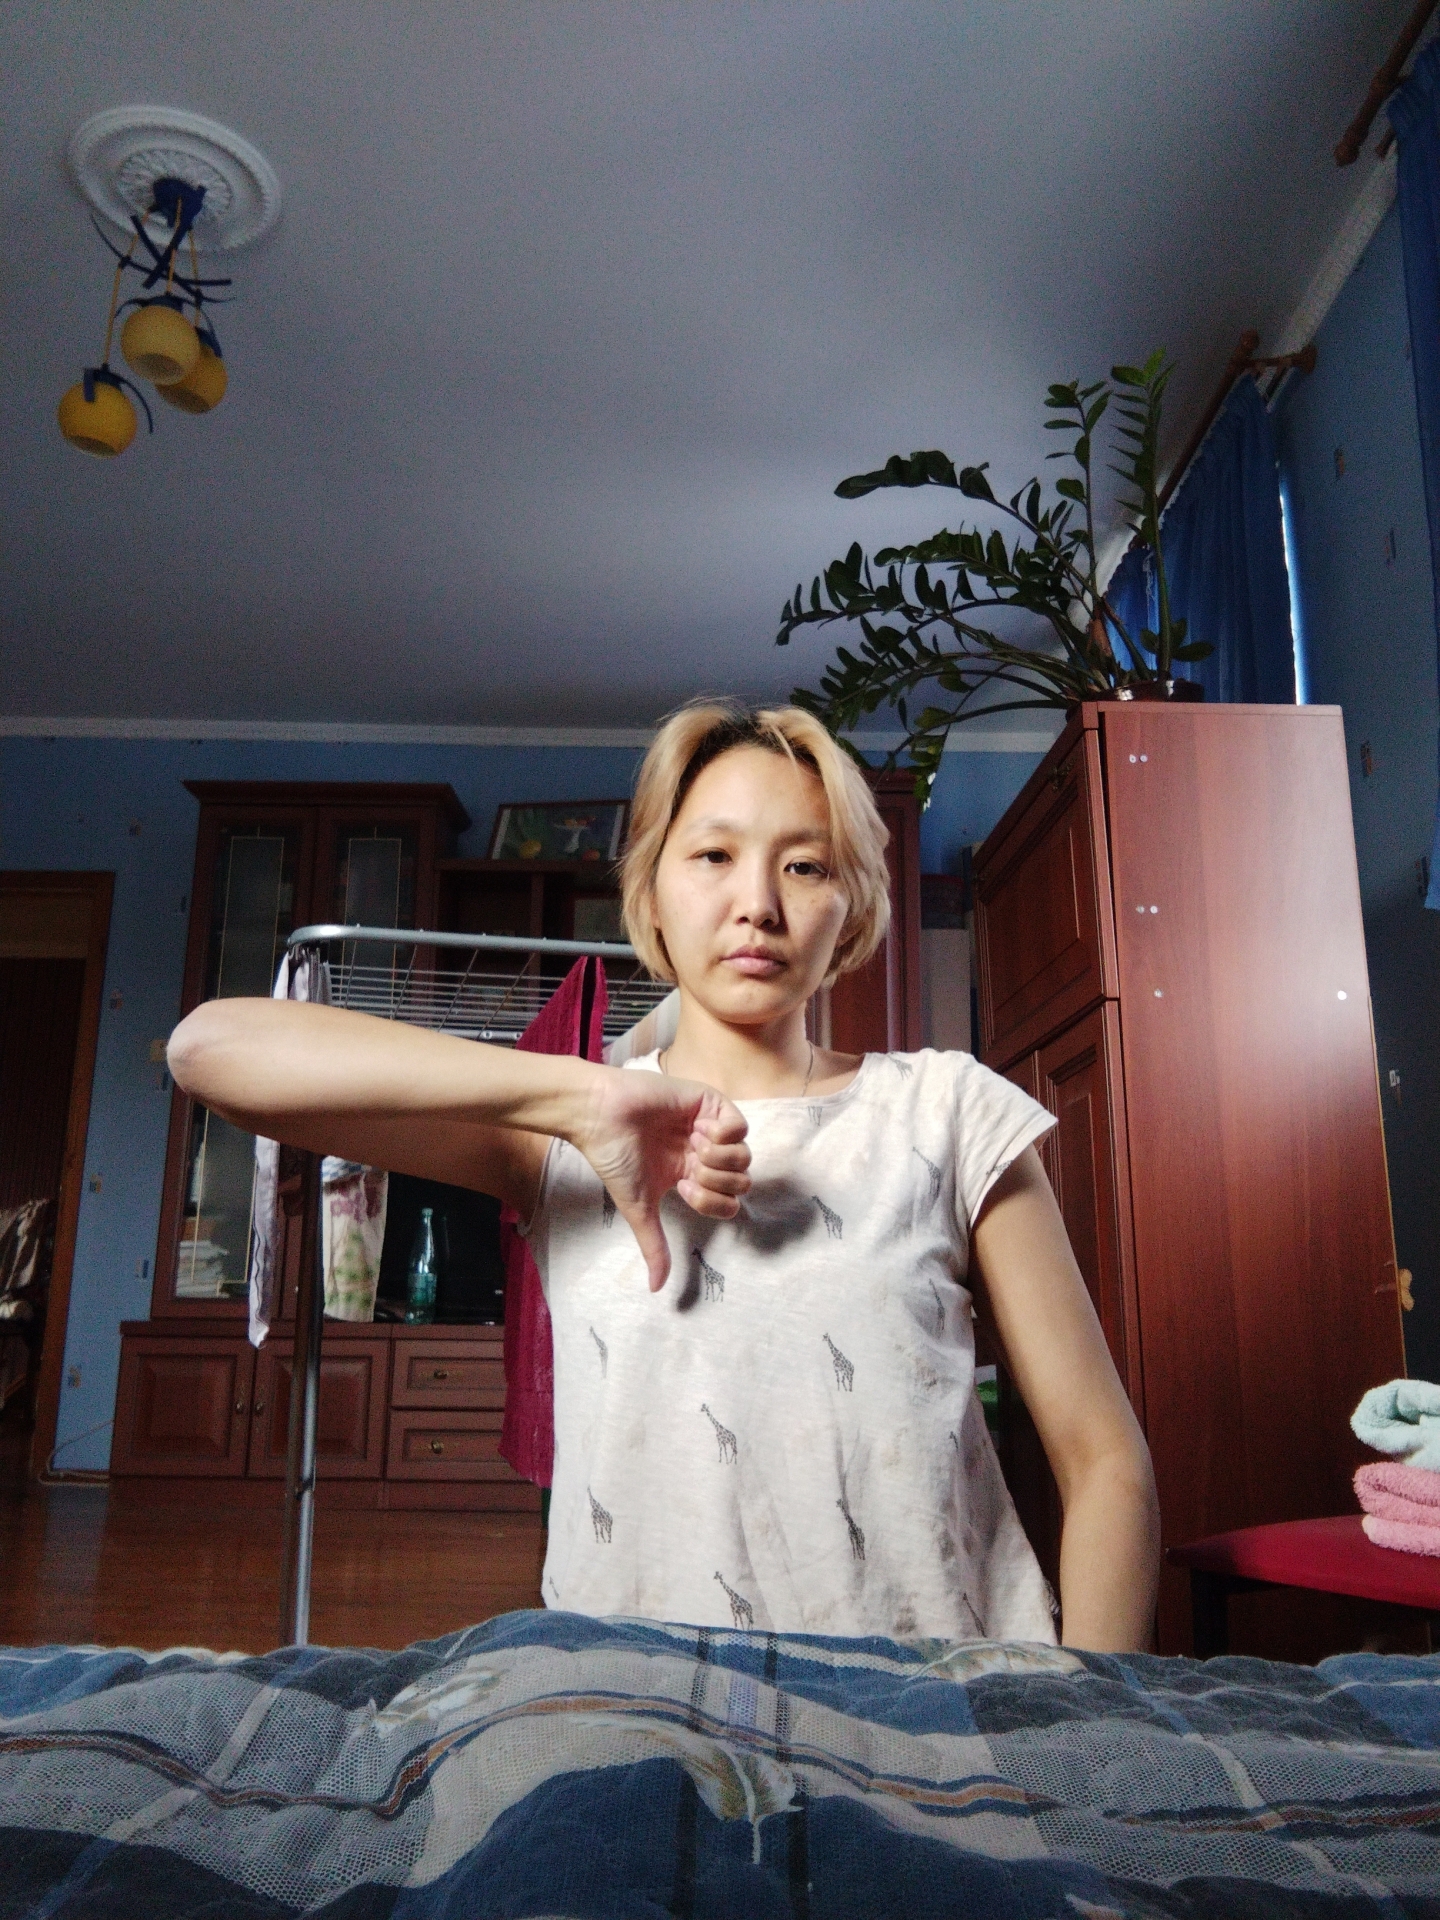
Label: noise